Question: I'm working through an ASP.NET MVC 5 tutorial on <URL>. I'm really enjoying it. However, I'm stuck on what seems to be a strange error. Strange meaning I think I have everything typed in as in the tutorial, but VS2013 is flagging me, and I can't figure out what might be wrong. Defining the math variable as a Course seems fine. However, then it doesn't like math.

Models/Course.cs
'''
using System;
using System.Collections.Generic;
using System.Linq;
using System.Web;
namespace MyfirstProject.Models
{
public class Course
{
int CourseID { get; set; }
string CourseName { get; set; }
int TotalCredits { get; set; }
}
}
'''
Controllers/XyzController.cs
'''
using MyfirstProject.Models;
using System;
using System.Collections.Generic;
using System.Linq;
using System.Web;
using System.Web.Mvc;
namespace MyfirstProject.Controllers
{
public class XyzController : Controller
{
// GET: Xyz
public ActionResult Abc()
{
Course math = new Course();
.....
.....
'''
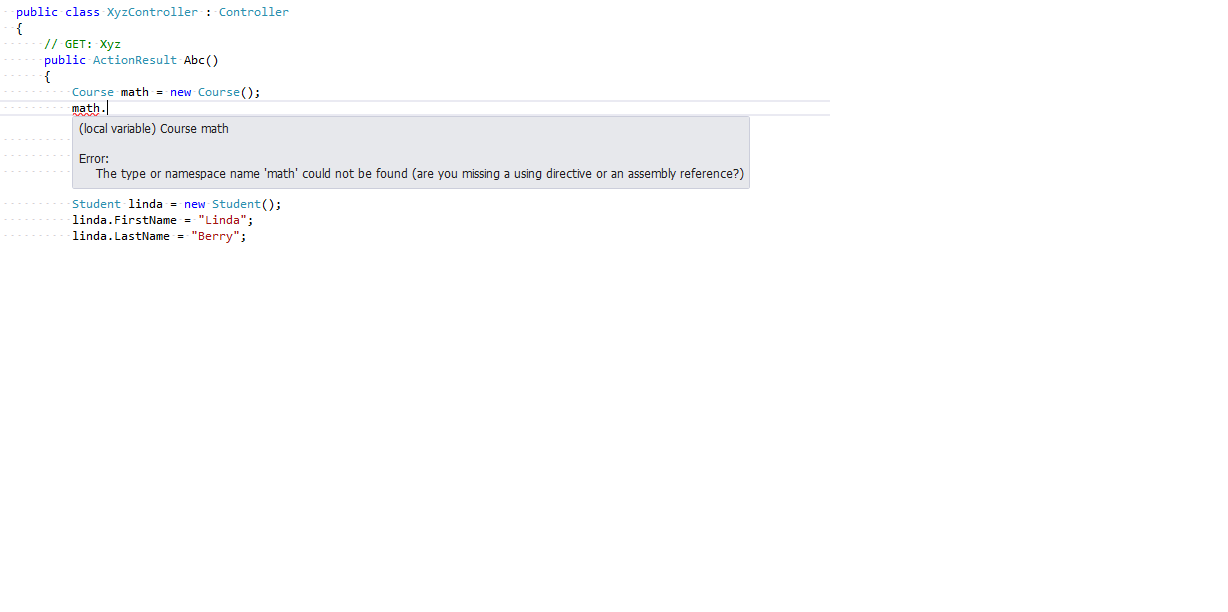
Answer: Clean and rebuild the solution as Jenish Rabadiya mentioned in comment.
Make the attributes public in the following class
'''
public class Course
{
public int CourseID { get; set; }
public string CourseName { get; set; }
public int TotalCredits { get; set; }
}
'''